Question: I m using R to plot legend but i need to draw black border arnd it.
'''
plot.new()
legend(x=0,y=.15, c(" legend1"), cex=1,pt.cex =1.4,col=c("green"),bty="n",fill="green", pch=c(15, 15, 15, 17),border="black")
legend(x=.75,y=.15, " legend", cex=1, pt.cex =1.4,bty="n",col=c("black"), pch=c(17), border="black")
'''
But in the above code, no black border printed as expected in image shown below. How can i

put border(here black border covering greeen box) and legend as shown below.
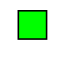
Answer: Of course there is no border! You have used 'bty = "n"'
From '?par' (search for "bty" on that page):
> bty: A character string which determined the type of box which is drawn about plots. If bty is one of "o" (the default), "l", "7", "c", "u", or "]" the resulting box resembles the corresponding upper case letter. A value of "n" suppresses the box.
Either remove the 'bty' argument or specify on of the alternatives that match the shape of the border you want.
---
Update based on question edits.
Since you want to control the fill color and border of your 'pch' symbols, try this:
'''
plot.new()
legend(x=0, y=.15, "legend1 ", cex=1, pt.cex=1.4,
bty="n", pch=22, col="black",
pt.bg="green")
legend(x=.75,y=.15, "legend 2", cex=1, pt.cex =1.4,
bty="n", pch=24, col="red", pt.bg="white")
'''
The key is to use one of the 'pch' values that can be colored and filled with different colors, which are those in the range of 21 to 35.
From '?pch', the options we have are:
> - - - - -